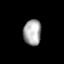
Tissue: lung
Cell type: T cells
Senescence score: 0.1813
Nuclear area (px): 448
Mean DAPI intensity: 170.623